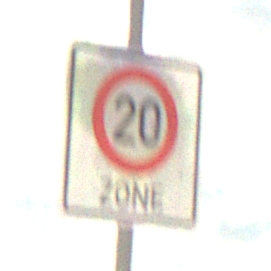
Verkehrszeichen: BeginnZone20
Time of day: Midday
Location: Outdoor (Beach)
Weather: PartlyCloudy
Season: NotSpecified
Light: Natural